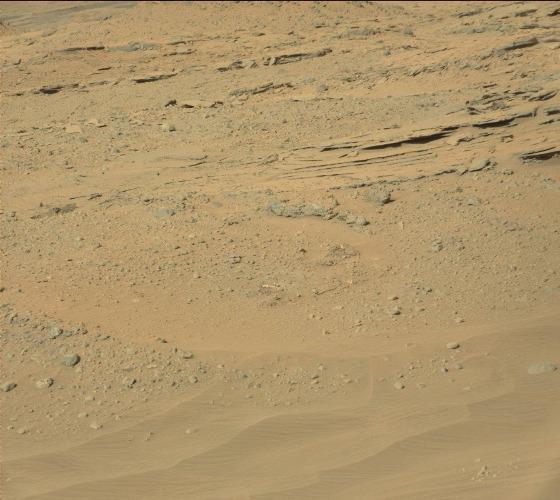
Terrain classes present: Bedrock, Gravel / Sand / Soil, Rock